Question: I have DataFrame with multi-index columns (alphas, receiver, run).
I have 10 runs, multiple alphas, and 2 receivers.
I want to create boxplot that would include two boxes (one for each receiver - rec1, rec2) for every alpha value over the 10 runs.
Something like this:

'''
repetitions = vectors_toPlot.repetition.unique()
alphas = [0.02, 0.03] # this is example, final version will have more values
receivers = ["rec1", "rec2"]
index = pd.MultiIndex.from_product(iterables, names=['alphas', 'receiver', 'run'])
multiDf = pd.DataFrame(columns=index)
# fill it with values
print(multiDf.head())
alphas 0.02 receiver rec1
run 0.0 1.0 2.0 3.0 4.0
0 <PHONE>.0 <PHONE>.0 <PHONE>.0 <PHONE>.0 <PHONE>.0
1 <PHONE>.0 <PHONE>.0 <PHONE>.0 <PHONE>.0 <PHONE>.0
2 <PHONE>.0 <PHONE>.0 <PHONE>.0 <PHONE>.0 <PHONE>.0
3 <PHONE>.0 <PHONE>.0 <PHONE>.0 <PHONE>.0 <PHONE>.0
4 <PHONE>.0 <PHONE>.0 <PHONE>.0 <PHONE>.0 <PHONE>.0
'''
I tried various combination of 'df.boxplot()' playing with 'by' and 'columns' but I can't make sense of it.
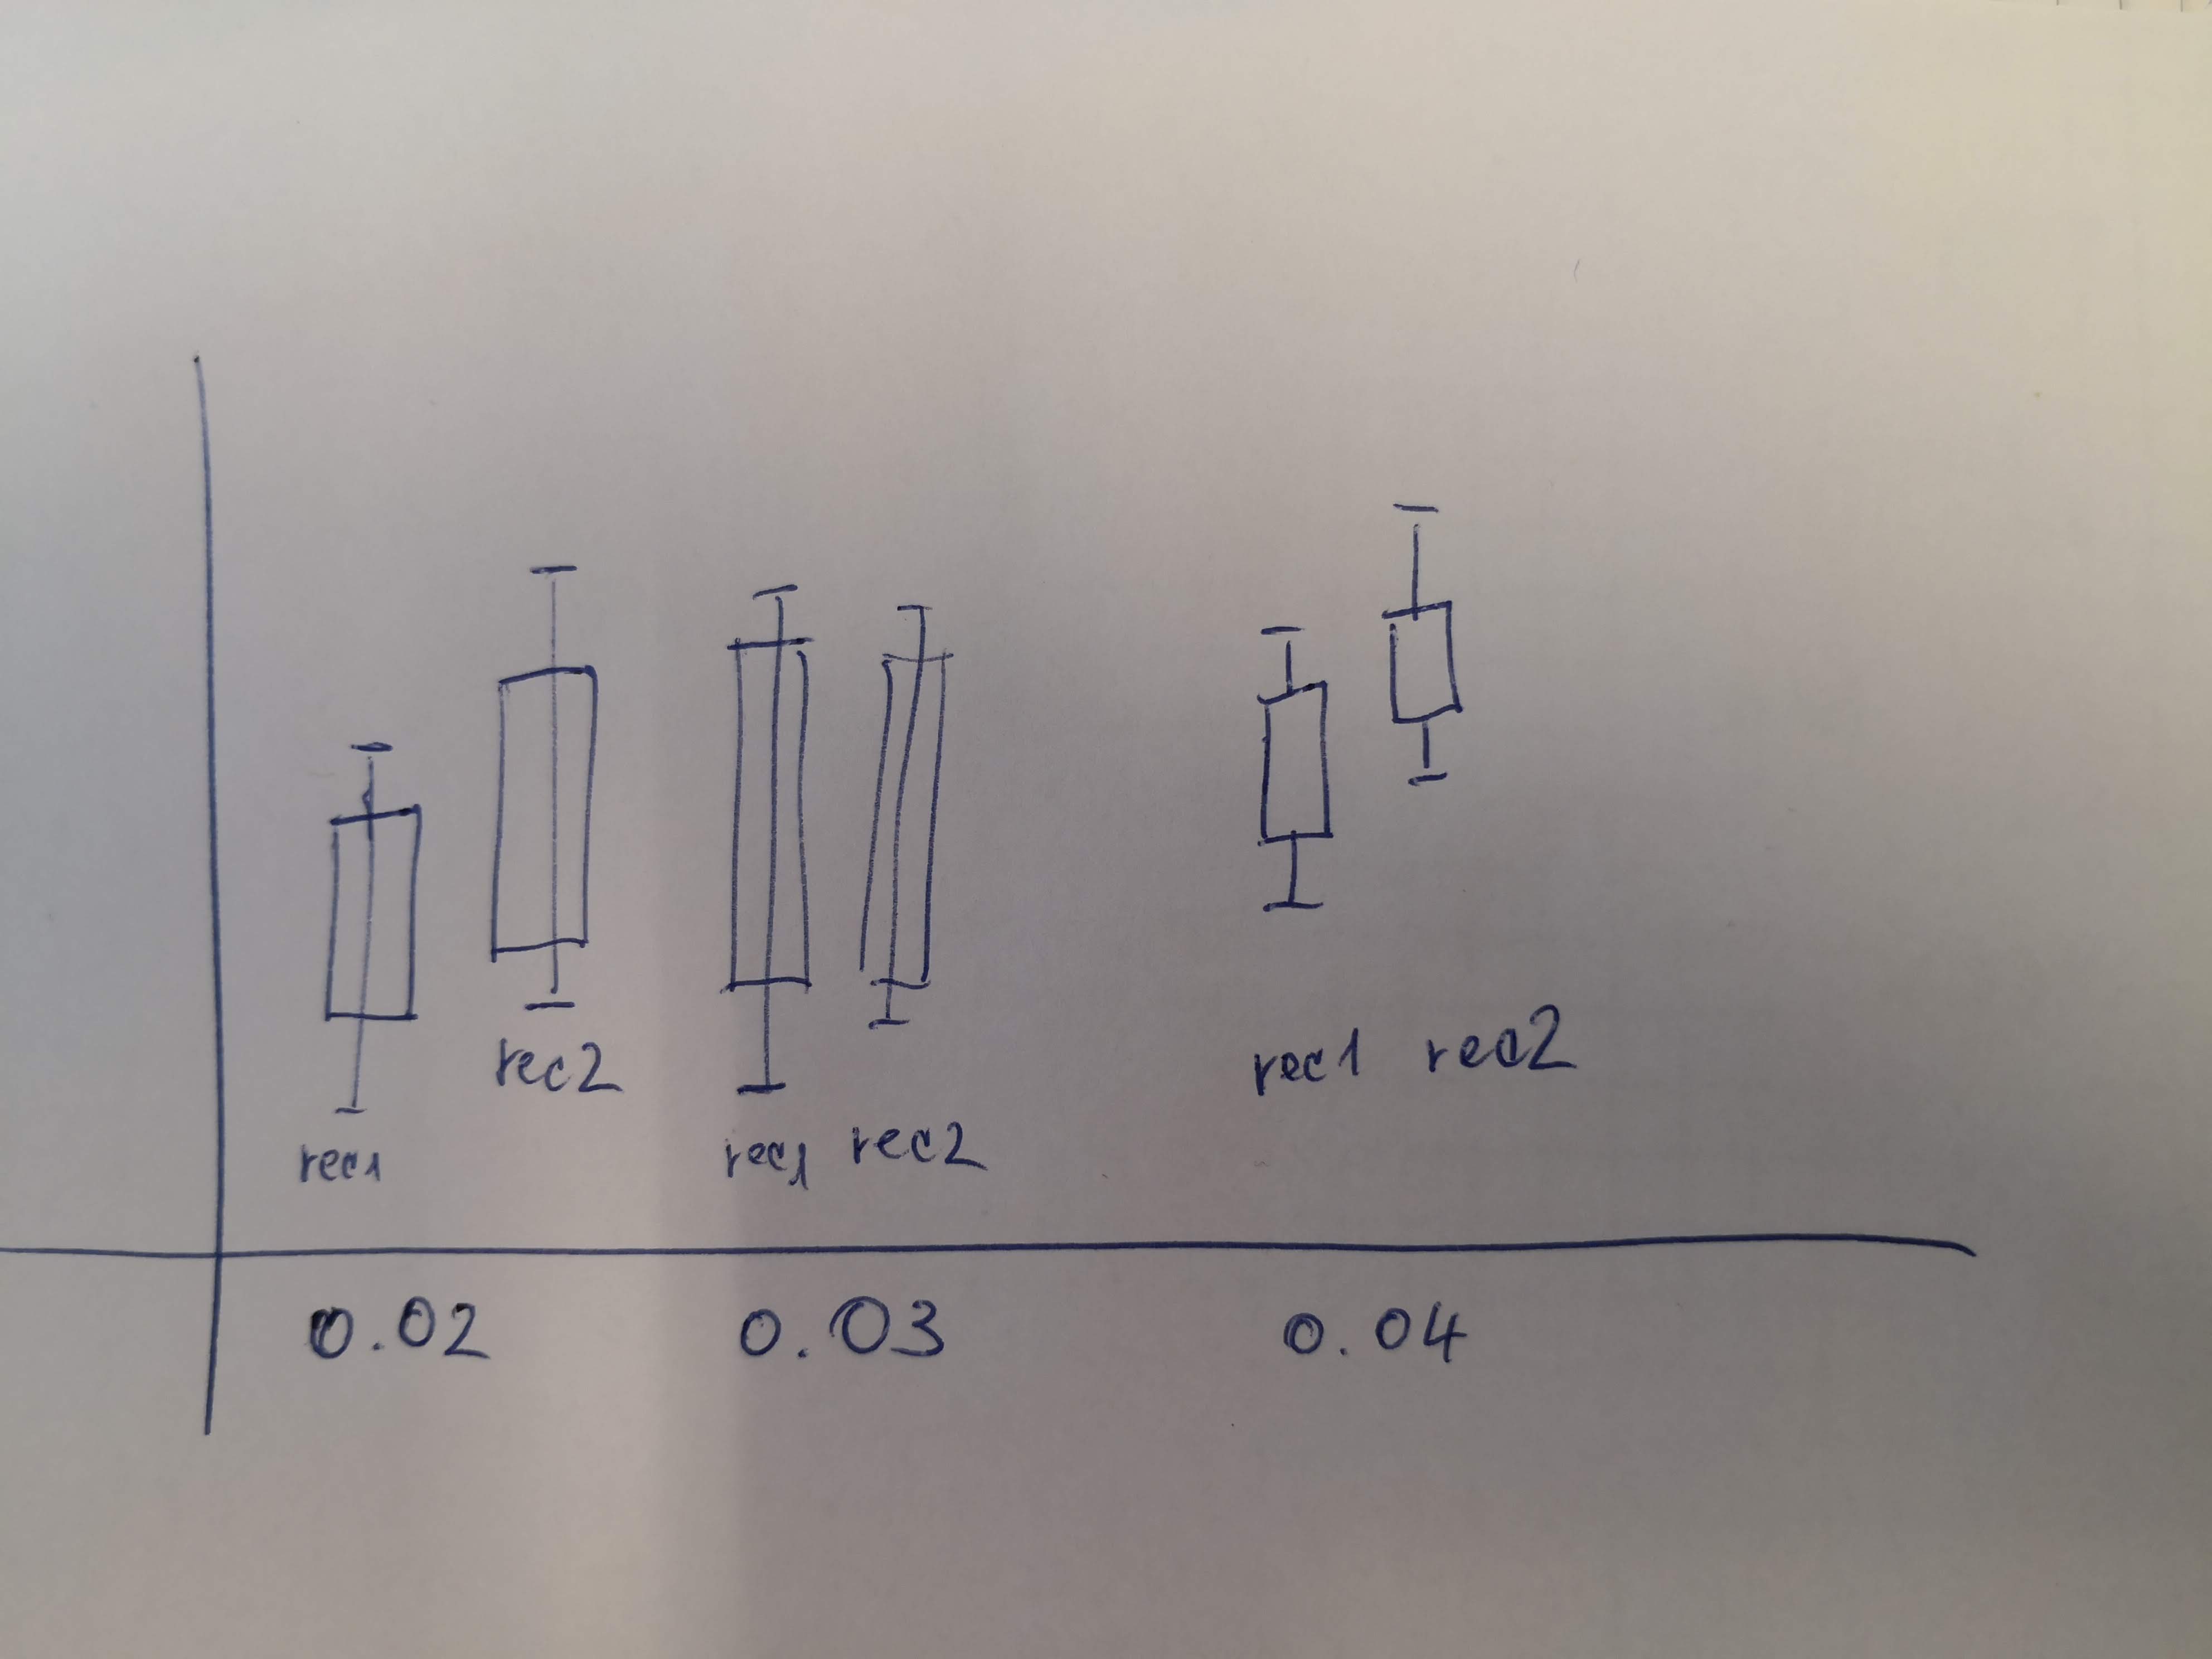
Answer: You may want <URL>:
'''
# set up the index
alphas = [0.02, 0.03] # this is example, final version will have more values
receivers = ["rec1", "rec2"]
runs = np.arange(4)
index = pd.MultiIndex.from_product([alphas, receivers, runs], names=['alphas', 'receiver', 'run'])
# toy data
np.random.seed(1)
df = pd.DataFrame(np.random.uniform(0,1, (10,len(index))), columns=index)
# plot
sns.boxplot(x='alphas', y=0, hue='receiver', data=df.unstack().reset_index())
'''
Output
<URL>